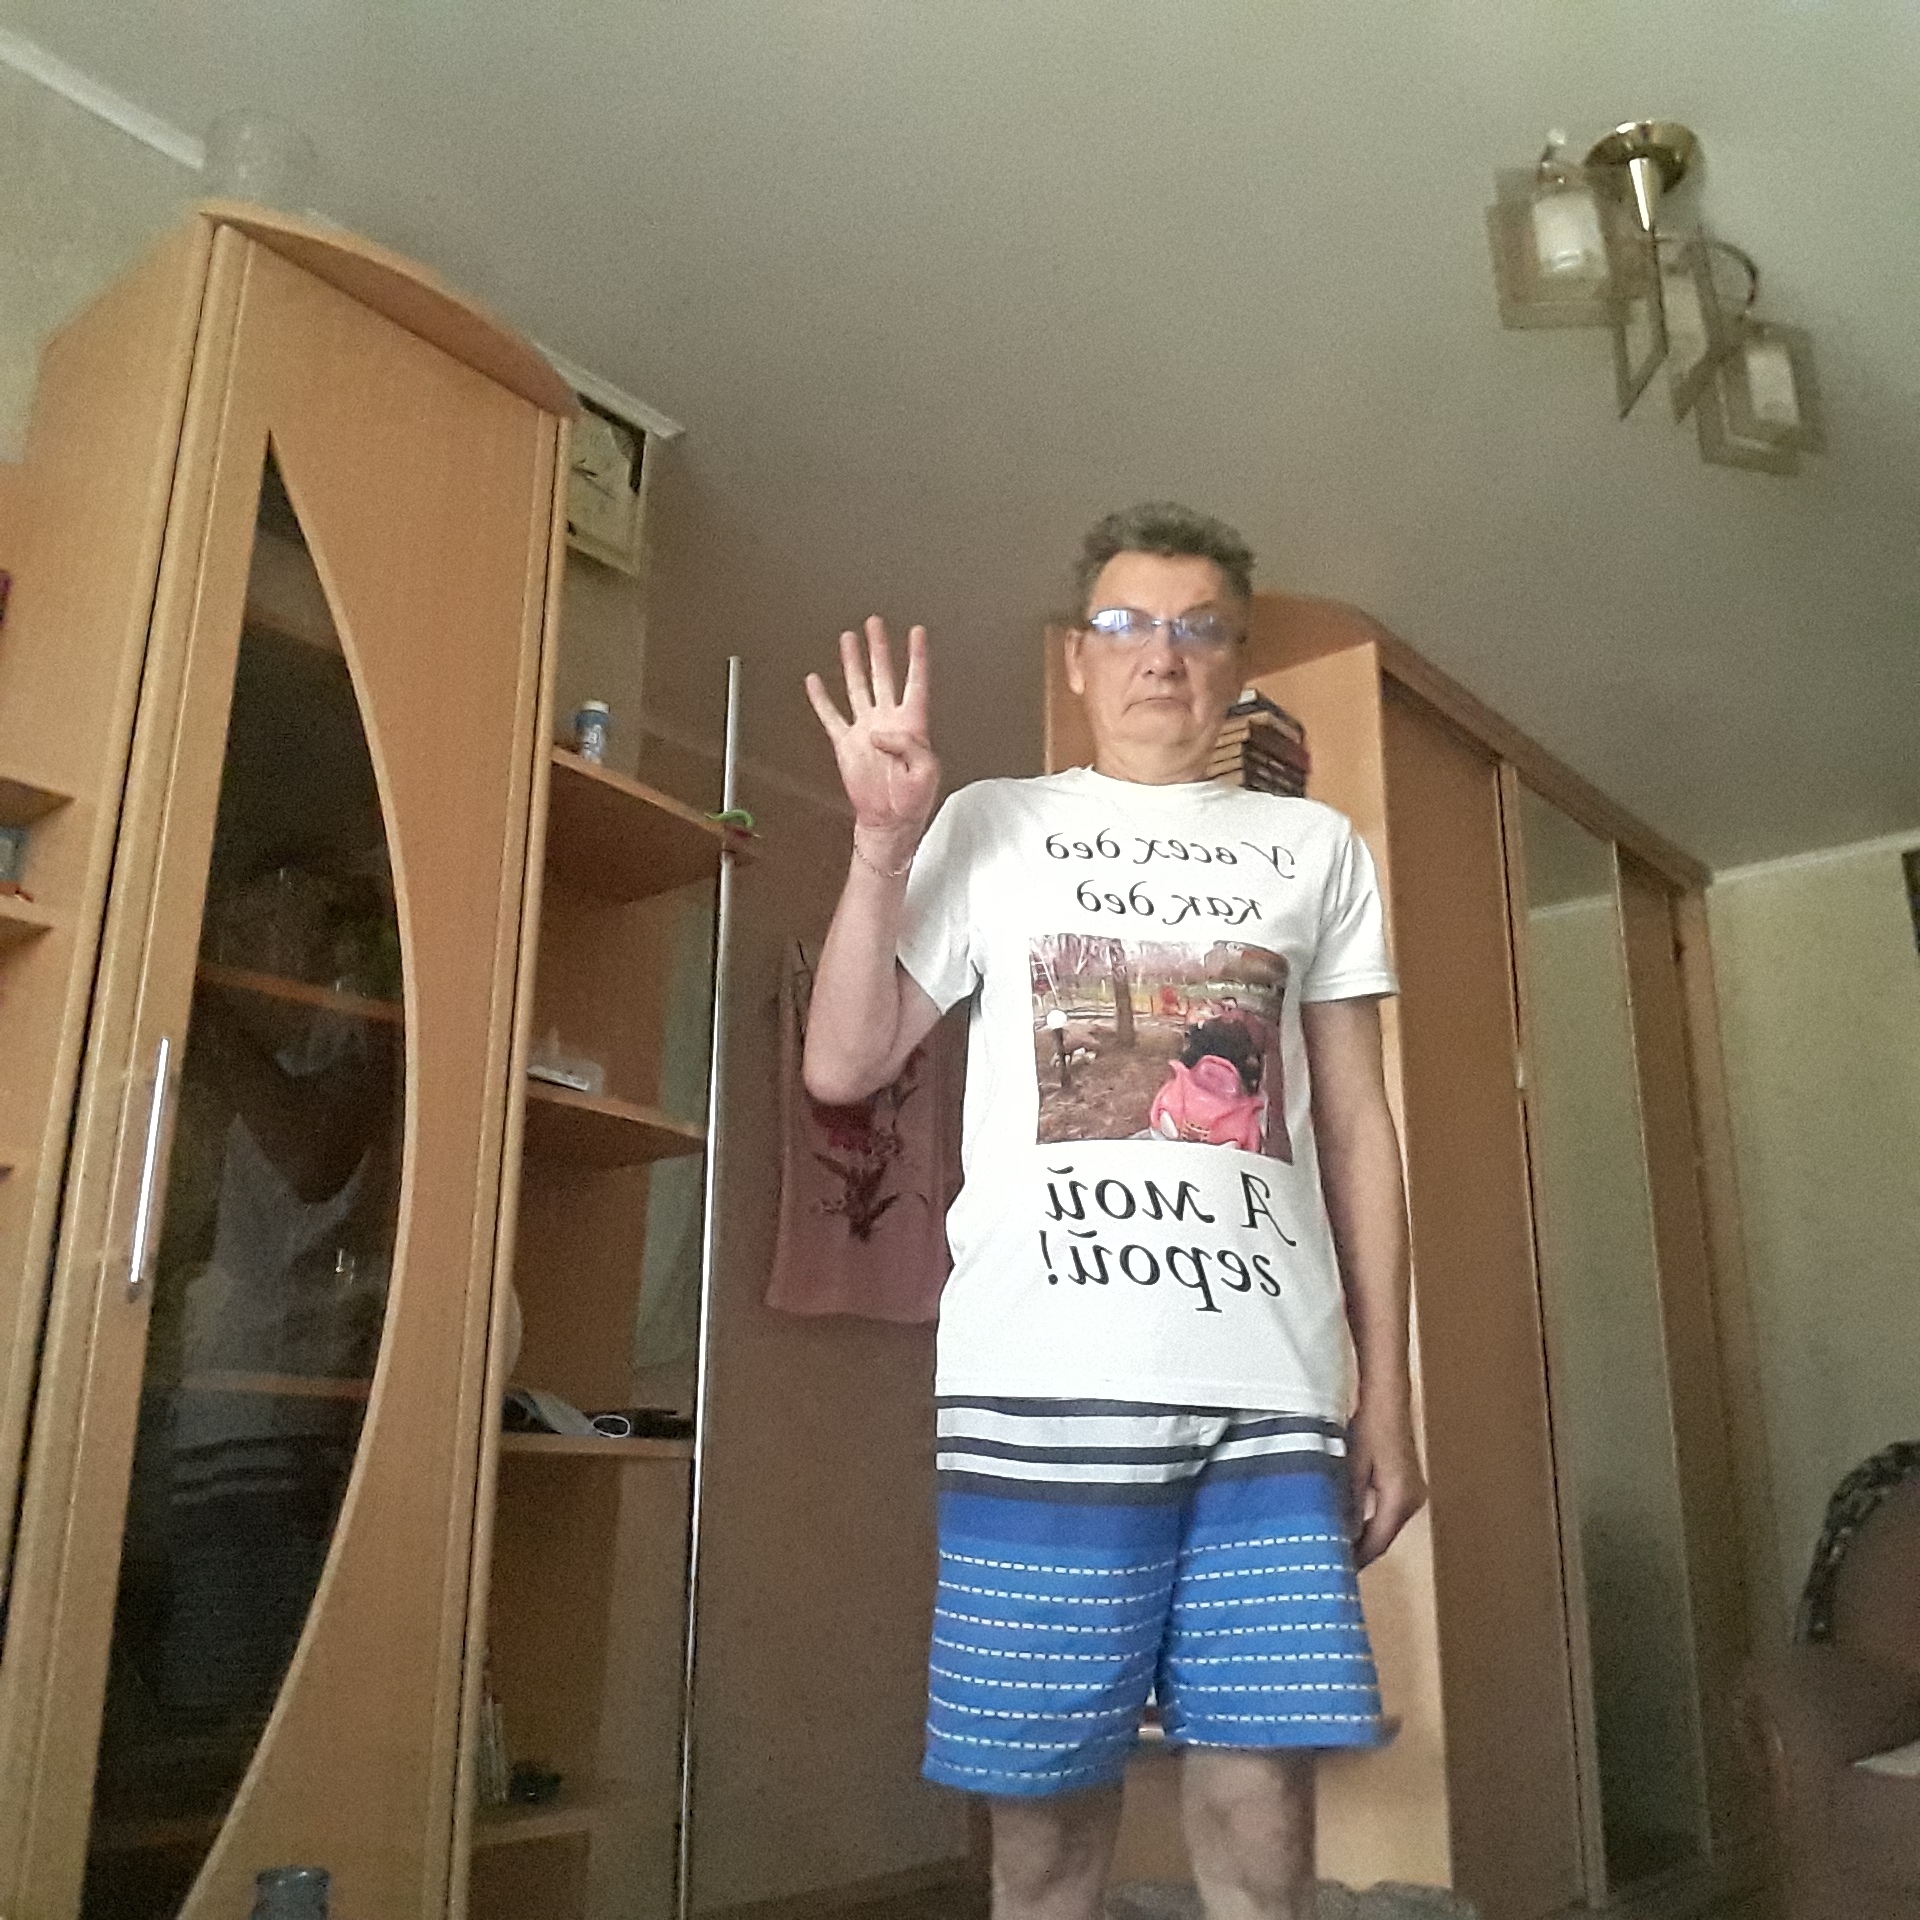
Label: noise